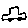
Label: car